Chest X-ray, PA view. Patient: 56 years old, sex M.
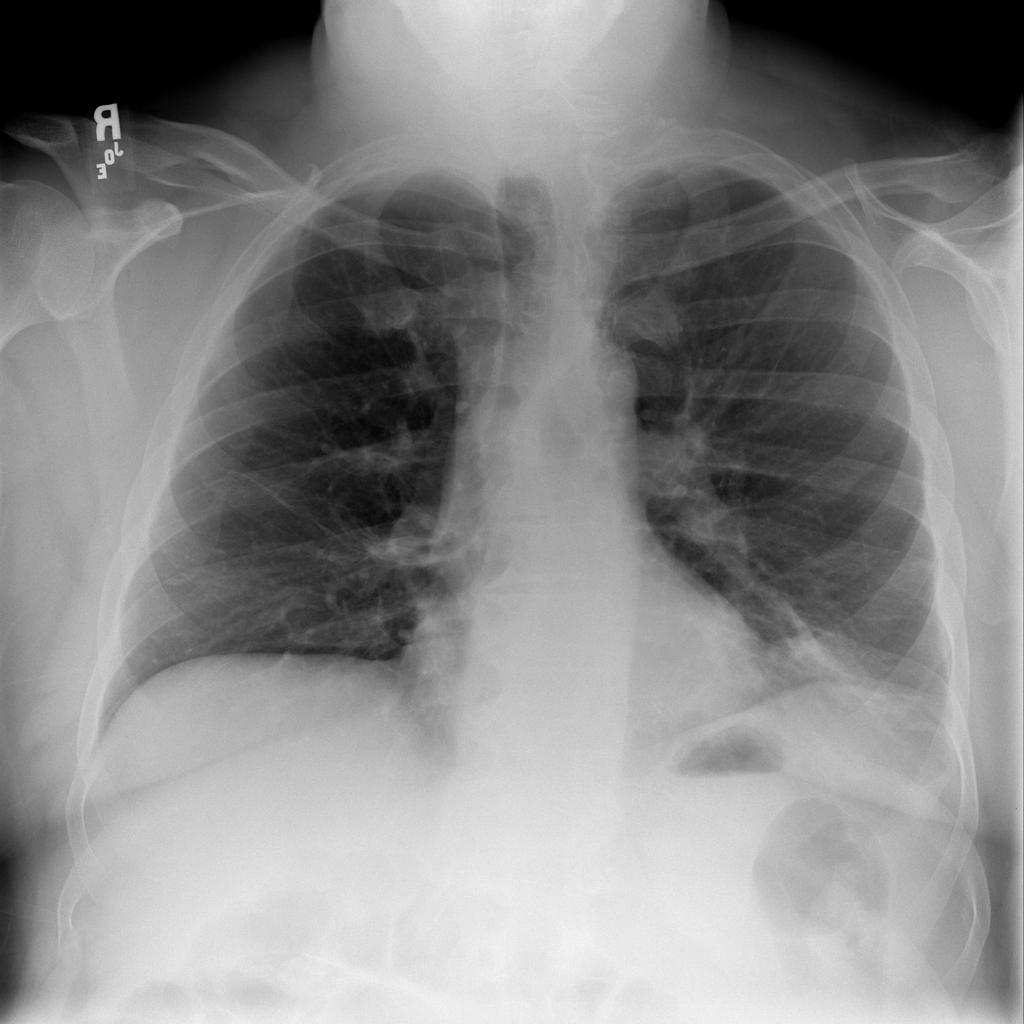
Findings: Atelectasis